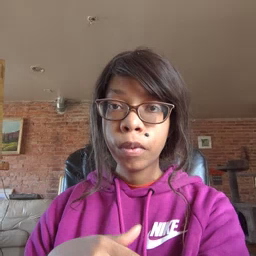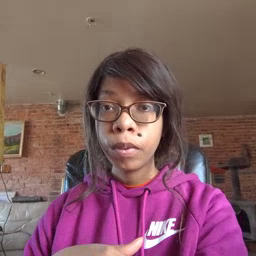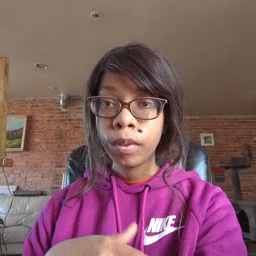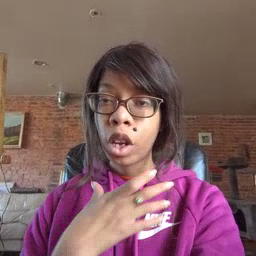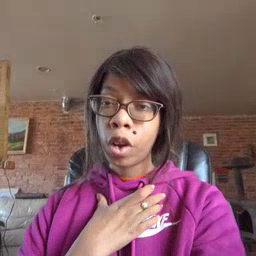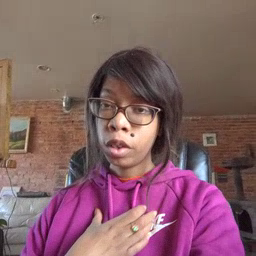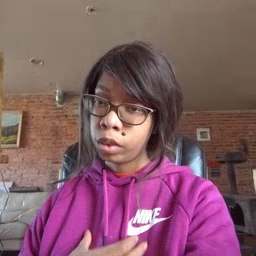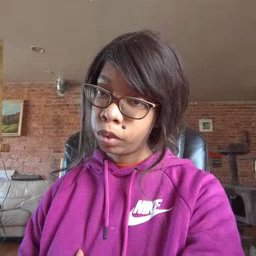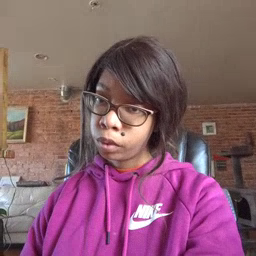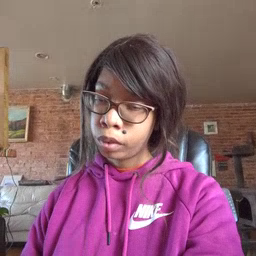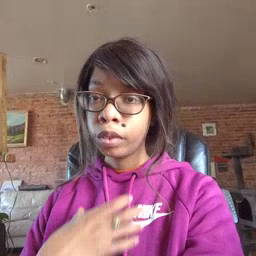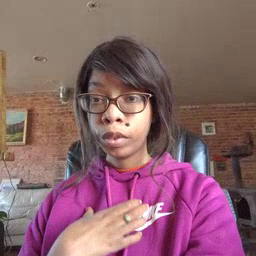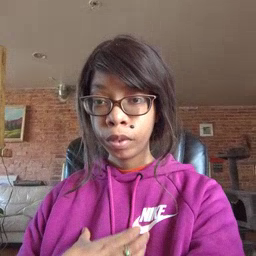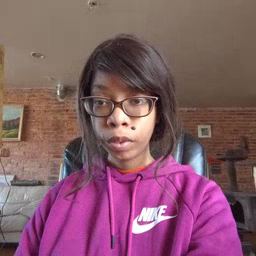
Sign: hungry